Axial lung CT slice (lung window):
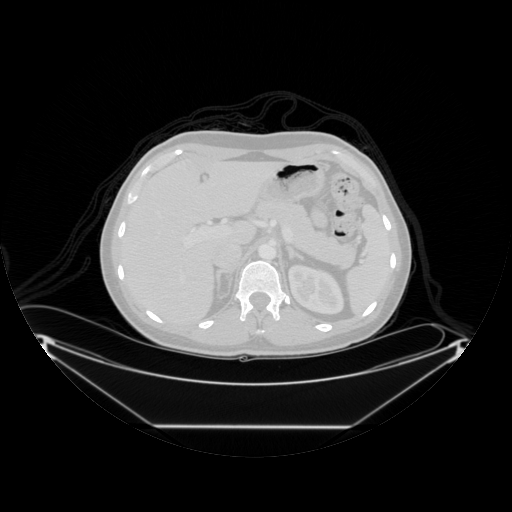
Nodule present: no